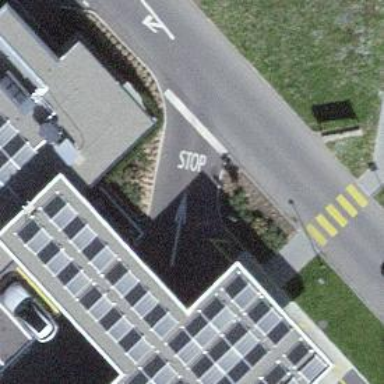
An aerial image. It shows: Stop road.